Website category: jobs
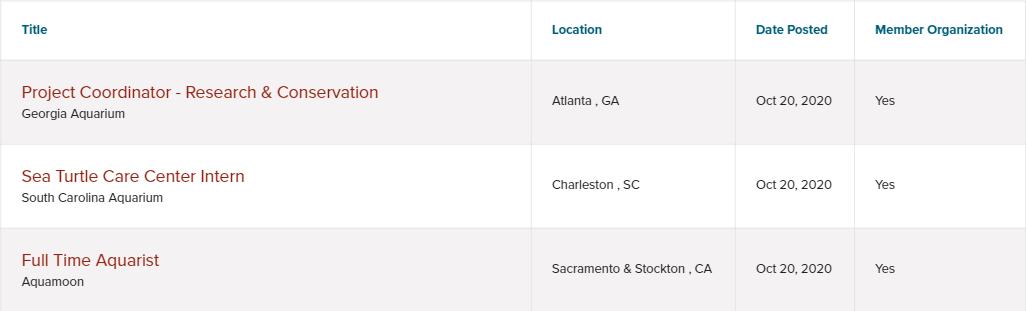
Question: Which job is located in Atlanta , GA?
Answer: Project Coordinator - Research & Conservation

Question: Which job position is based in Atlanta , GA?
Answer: Project Coordinator - Research & Conservation

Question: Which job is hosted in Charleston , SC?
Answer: Sea Turtle Care Center Intern

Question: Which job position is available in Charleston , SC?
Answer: Sea Turtle Care Center Intern

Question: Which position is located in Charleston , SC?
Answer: Sea Turtle Care Center Intern

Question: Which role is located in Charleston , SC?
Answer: Sea Turtle Care Center Intern

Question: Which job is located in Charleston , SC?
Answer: Sea Turtle Care Center Intern

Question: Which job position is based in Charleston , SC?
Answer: Sea Turtle Care Center Intern